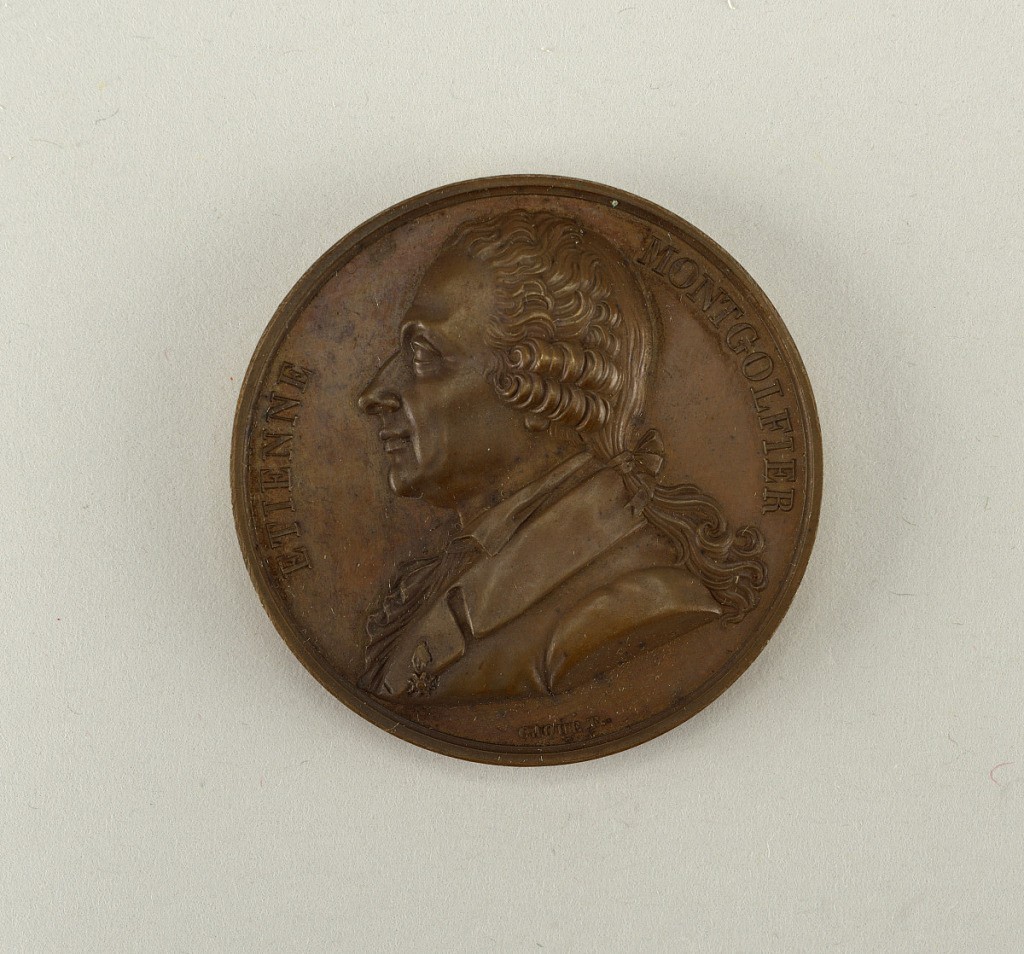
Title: Galerie métallique des grands hommes français (Great Men of France)
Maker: Armand-Auguste Caqué, French, 1793 - 1881
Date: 1821
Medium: Cast bronze
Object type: Medal
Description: Bust of Jacques-Étienne Montgolfier (1745 -1799).